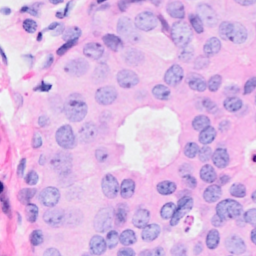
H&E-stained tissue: Breast